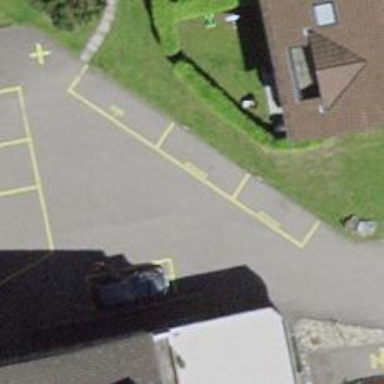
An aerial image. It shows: Asphalt parking lane.